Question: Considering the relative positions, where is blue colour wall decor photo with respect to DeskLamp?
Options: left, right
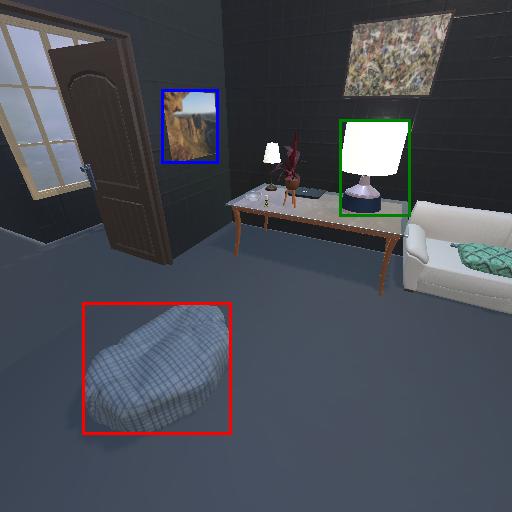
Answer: left